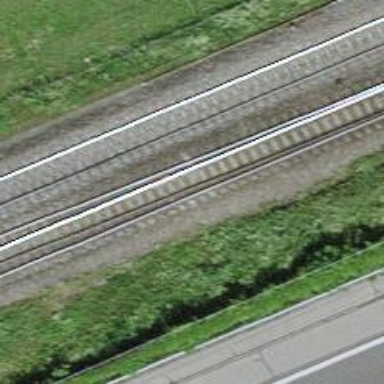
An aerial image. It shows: Railway switch.